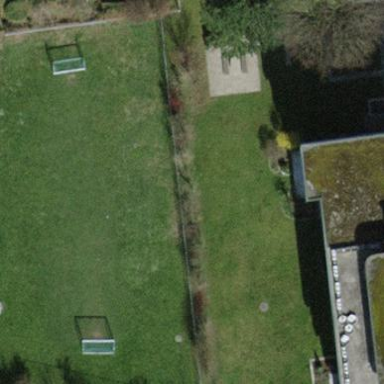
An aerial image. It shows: Soccer pitch for leisure land activities.